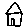
Label: house